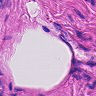
Metastatic tissue present: no